Aerial crown-view tile of a tropical tree (Barro Colorado Island, Panama), acquired 20240813:
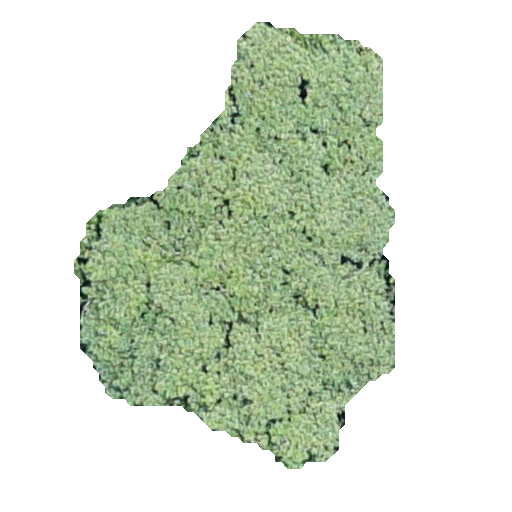
Species: Hieronyma alchorneoides
GBIF accepted scientific name: Hieronyma alchorneoides
Crown area: 144.049 m²